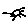
Label: sun